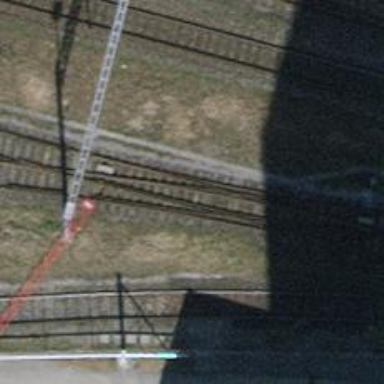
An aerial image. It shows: Rail yard with electrified contact lines for the railway.